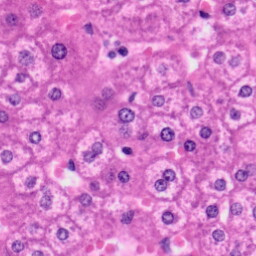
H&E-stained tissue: Liver